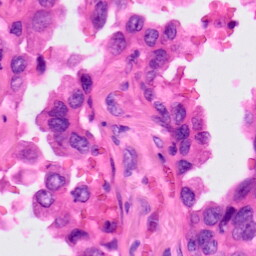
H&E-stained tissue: Lung